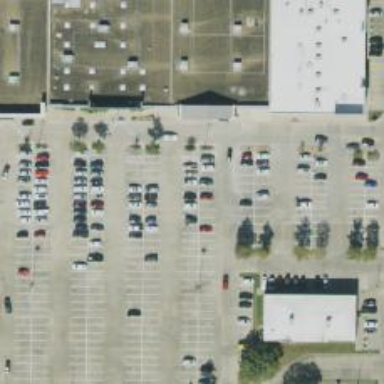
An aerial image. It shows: Parking space is available.